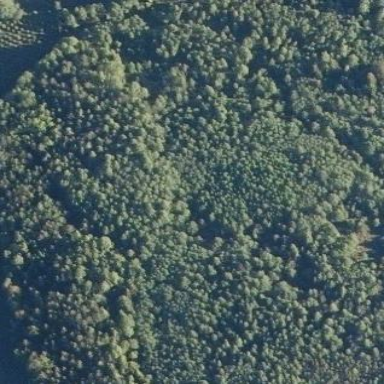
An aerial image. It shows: Mixed woodland with various types of leaves.